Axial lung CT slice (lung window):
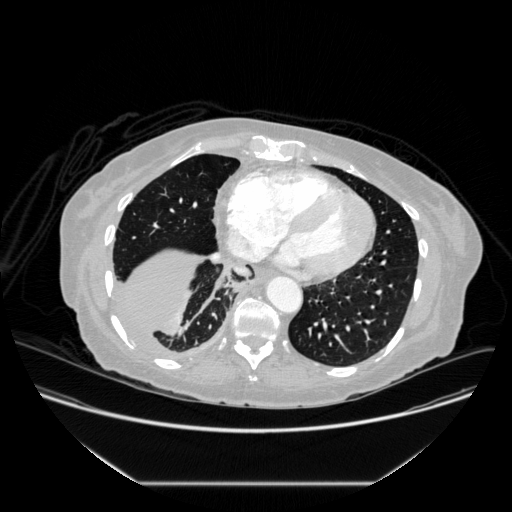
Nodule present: no